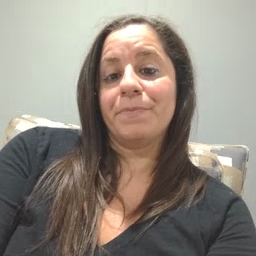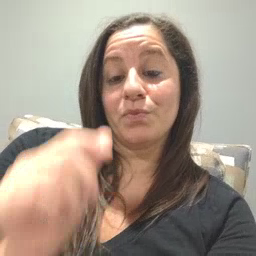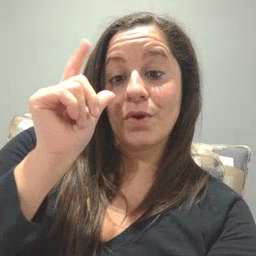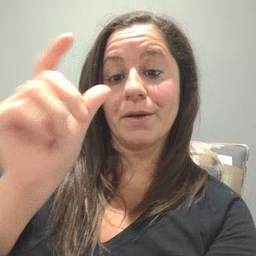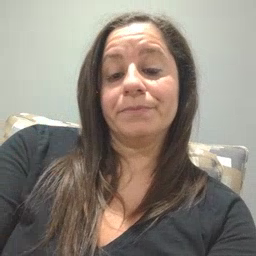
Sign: awake